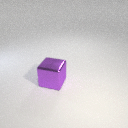
large purple metal cube